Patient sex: M
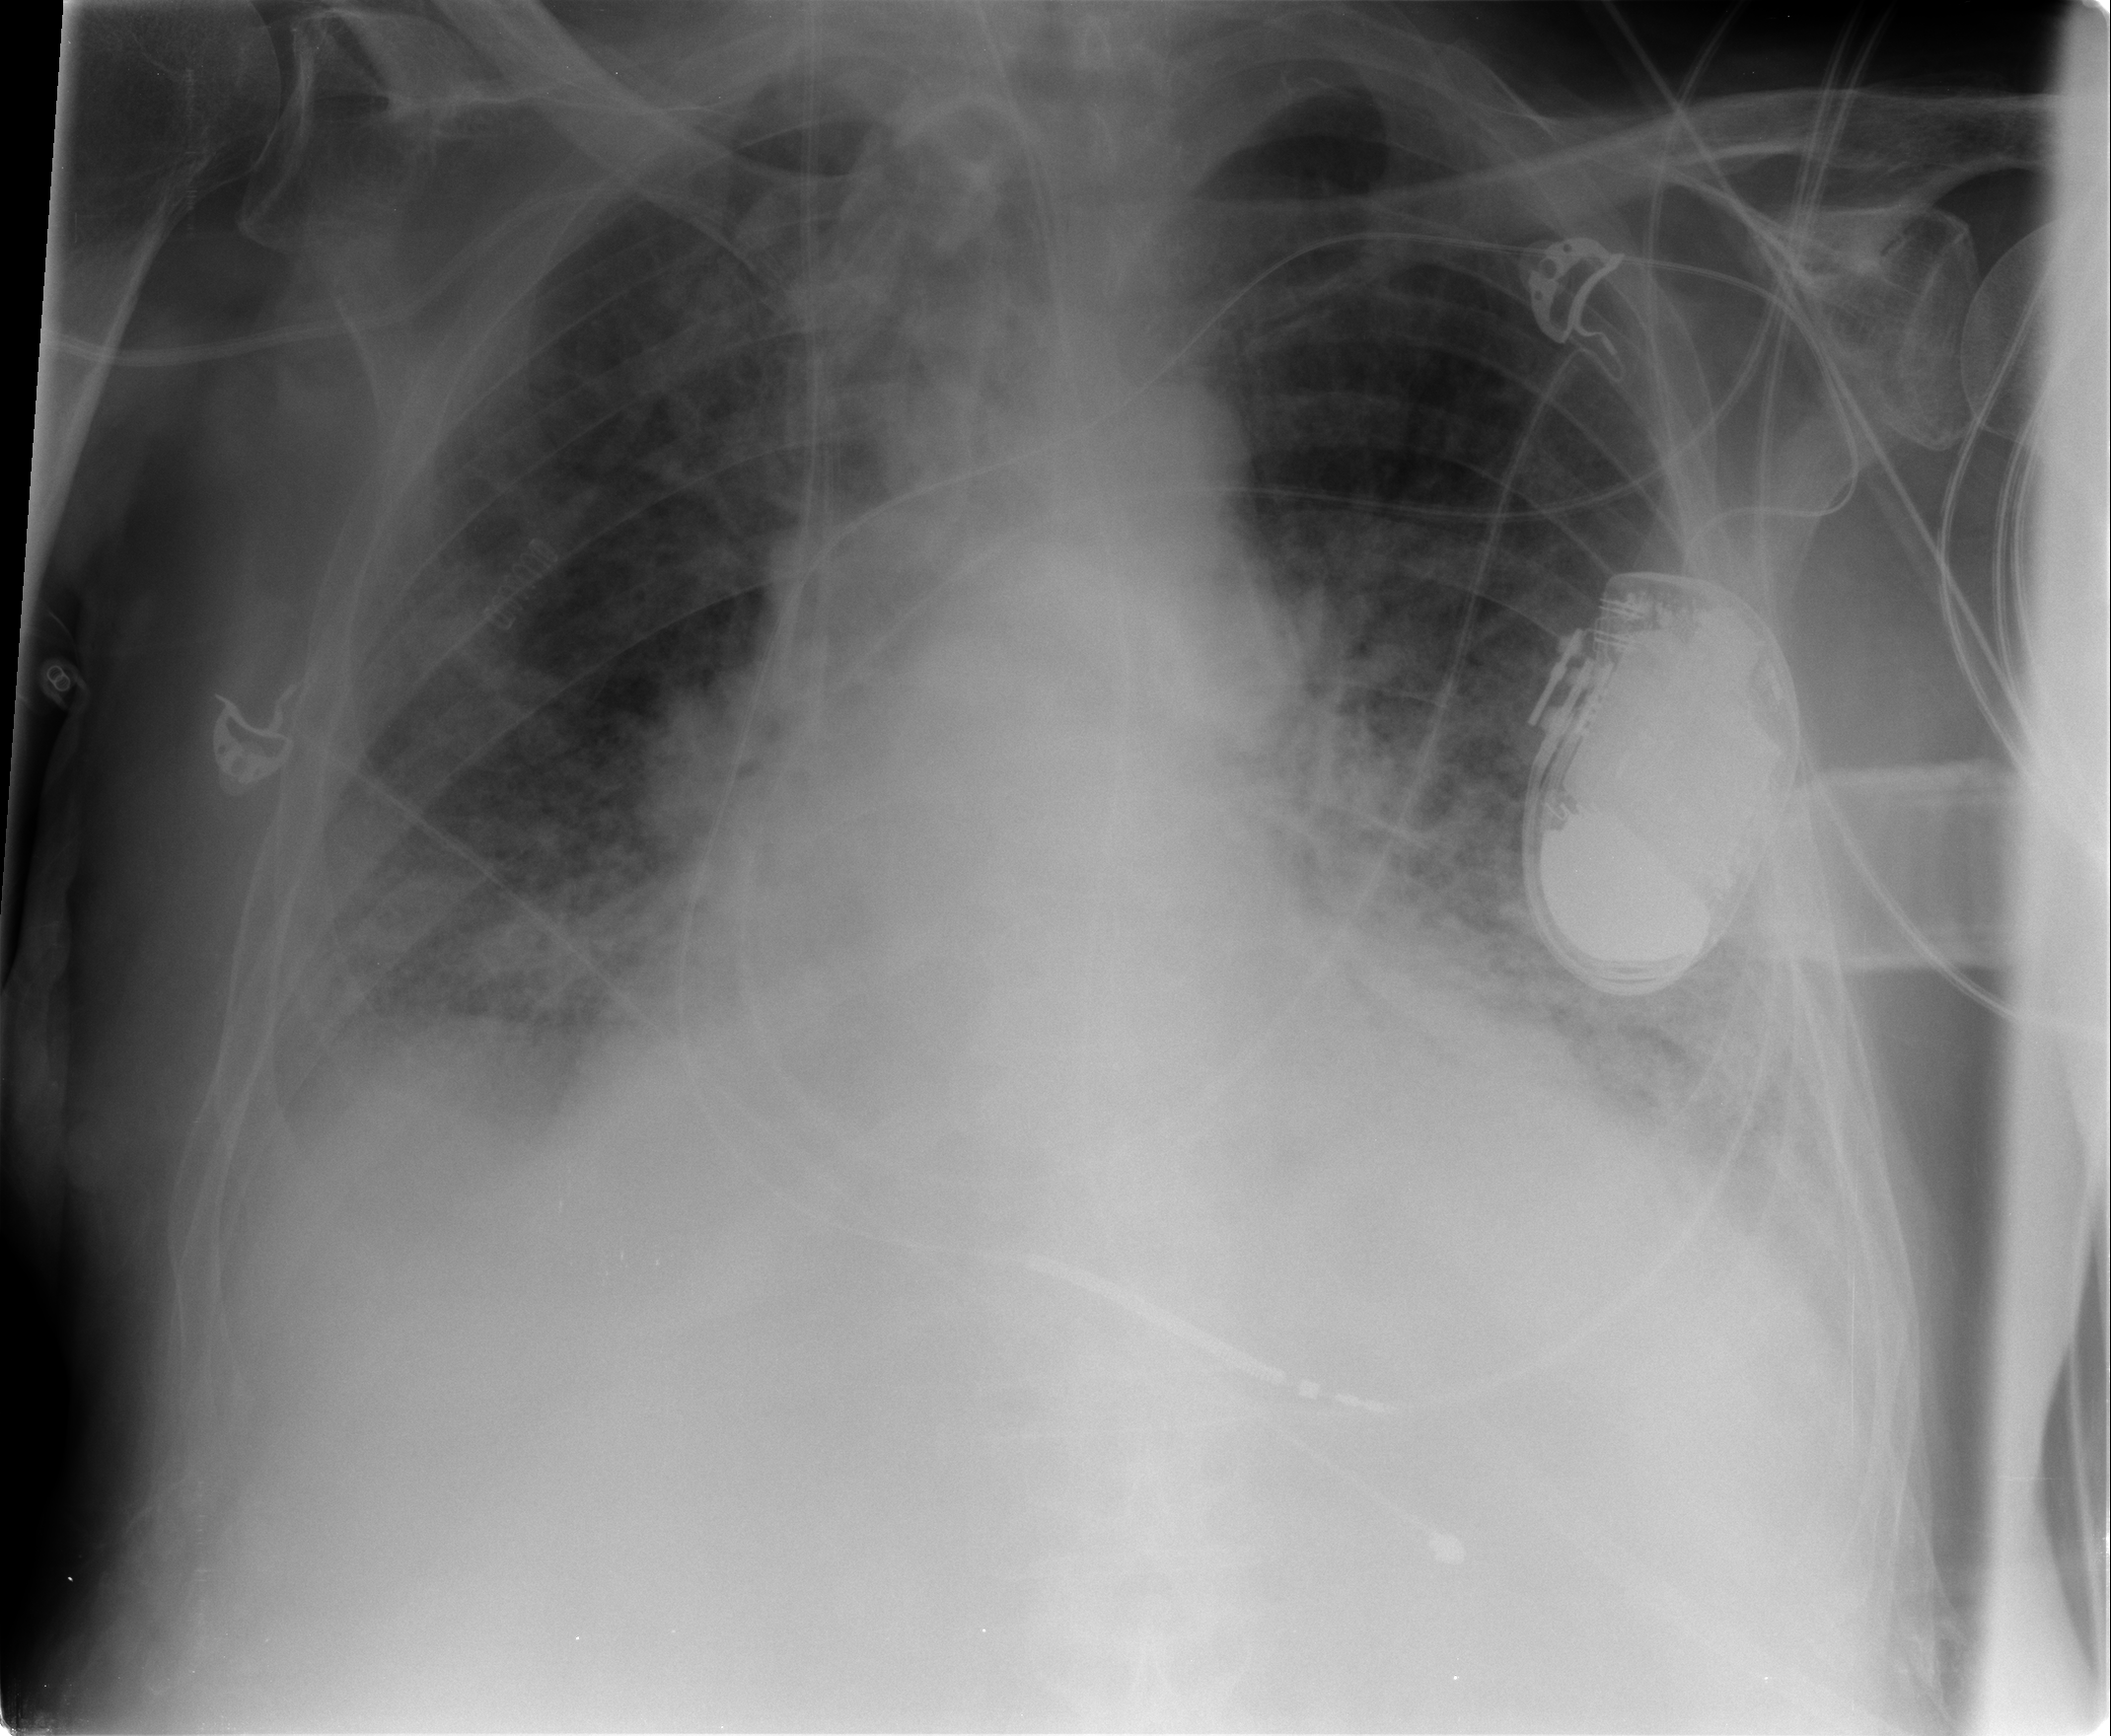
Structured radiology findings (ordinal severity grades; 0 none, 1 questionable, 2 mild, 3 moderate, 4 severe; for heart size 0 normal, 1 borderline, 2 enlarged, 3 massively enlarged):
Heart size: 2
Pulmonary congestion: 3
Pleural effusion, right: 2
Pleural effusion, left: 2
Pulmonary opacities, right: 3
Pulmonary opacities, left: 2
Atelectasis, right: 2
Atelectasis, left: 2